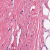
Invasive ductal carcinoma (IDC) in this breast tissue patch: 0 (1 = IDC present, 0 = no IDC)